Question: I have the following data frame:
'''
df
zone X Y Value
1 604000 <PHONE> 522
1 612000 <PHONE> 524
. . . .
. . . .
615 604000 <PHONE> 698
'''
In fact I have 615 zones, X and Y are the Lambert coordinates and Value is the rain.
My zones represents France and I am trying to plot them:
'''
mi <- 300
ma <- 1900
df$val <- cut(df$Sim, breaks=seq(mi,ma,100),
labels = paste( "(", format(seq(mi,ma,100)[1:(length(seq(mi,ma,100))-1)]),
", ", format(seq(mi,ma,100)[-1]), "]", sep = ""))
breaks <- unique(bincol(df$Sim,"green","yellow","red"))
breaks <- breaks[order(unique(df$val))]
p <- ggplot(data =df, aes(x=X, y=Y))
p <- (p
+ theme_bw()
+ coord_equal()
+ geom_tile(aes(fill=val))
+ scale_colour_manual("mm", values = breaks)
+ geom_path(data = polfrance, colour = 'black',
aes(x = long, y = lat, group = group))
+ geom_path(data = sympzones, colour = 'grey40',
aes(x = long, y = lat, group = group))
)
p <- (p + scale_y_continuous(limits=c(<PHONE>,<PHONE>),
breaks=seq(<PHONE>,<PHONE>, 200000),
labels= seq(1600,2700,200), expand=c(0,0))
+ scale_x_continuous(limits=c(0,<PHONE>),
breaks= seq(0,<PHONE>, 400000),
labels= seq(0,1250, 400), expand=c(0,0))
+ xlab("X Lambert [km]")
+ ylab("Y Lambert [km]")
)
'''
I use sympzones and polfrance to draw the contour of my zones.
AND
'''
bincol <- function(x,low,medium,high) {
breaks <- function(x) pretty(range(x), n = nclass.Sturges(x), min.n = 1)
colfunc <- colorRampPalette(c(low, medium, high))
binned <- cut(x,breaks(x))
res <- colfunc(length(unique(binned)))[as.integer(binned)]
names(res) <- as.character(binned)
res
}
'''
Values are from 300 to 1900 and this is what I obtain:

I have a problem:
I can't change the legend, this is the legend from geom_file and it doesn't take into account the scale_colour_manual. So this is not an ascending order, not the good title (I want "mm") and not the good colors.
I don't know if it is really clear... Can someone help me?
Edit: I took inspiration from that: <URL>
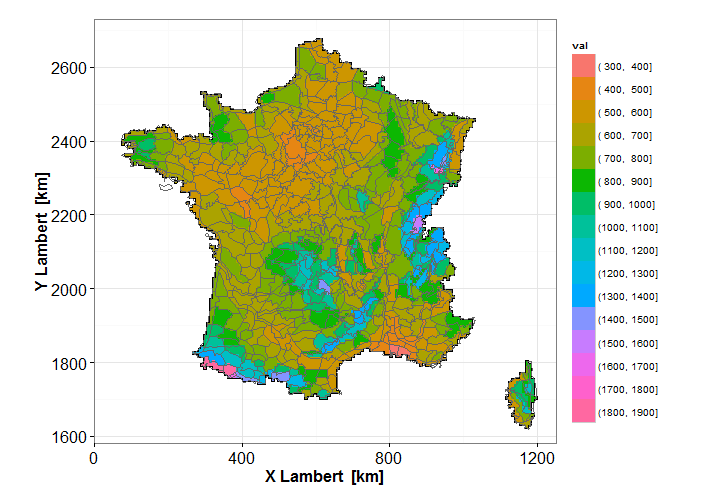
Answer: You have two scales because you are using both a 'fill' and a 'color' aesthetic, and you are using different variables for them (one discrete, one continuous). What you want to do is use a single variable just for the fill.
Additionally, your labels are all messed up because you are passing them as character, which ggplot will then sort lexically (so "10" comes before "2").
Here is a solution that bypasses both these problems. We keep the original 'factor' format for the output of 'cut', which will be labeled in the correct order, and we just use the 'fill' aesthetic. Note also how much simpler it is to set the scale by creating the colors and labeling them with the levels, and using 'scale_fill_manual':
'''
library(ggplot2)
df <- expand.grid(1:10, 1:10) # make up data
df <- transform(df, z=Var1 * Var2) # make up data
df <- transform(df, z.cut=cut(z, 10)) # bin data
colors <- colorRampPalette(c("blue", "yellow", "red"))(length(levels(df$z.cut)))
ggplot(df, aes(x=Var1, y=Var2, fill=z.cut)) +
geom_tile() +
scale_fill_manual(values=setNames(colors, levels(df$z.cut)))
'''